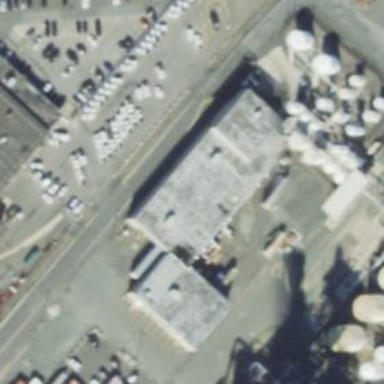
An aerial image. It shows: Industrial building.